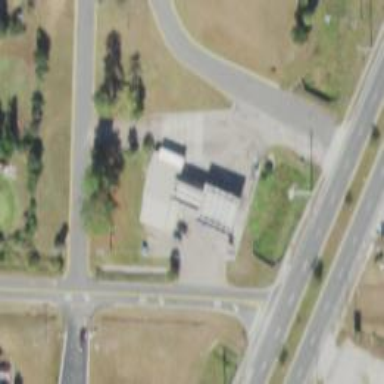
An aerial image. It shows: Convenience shop.